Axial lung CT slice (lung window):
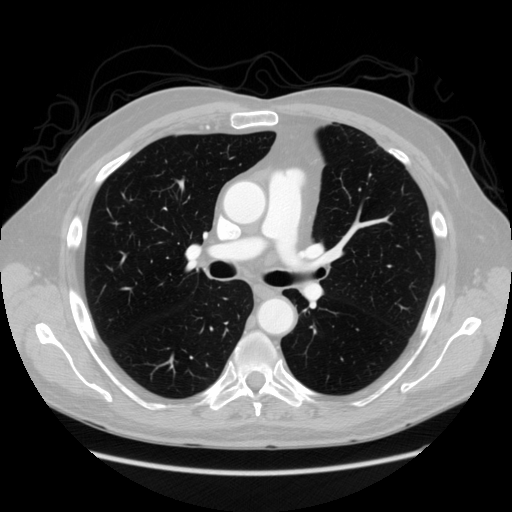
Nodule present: no